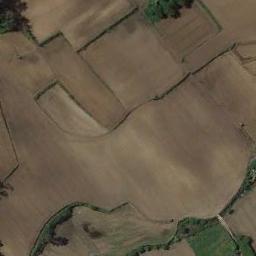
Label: terrace